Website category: sports
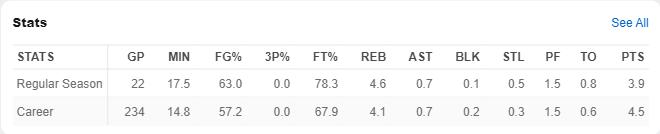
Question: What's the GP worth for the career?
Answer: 234

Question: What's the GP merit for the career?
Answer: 234

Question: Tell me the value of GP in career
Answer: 234

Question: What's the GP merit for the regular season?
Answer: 22

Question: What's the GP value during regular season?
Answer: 22

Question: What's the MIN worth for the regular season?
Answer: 17.5

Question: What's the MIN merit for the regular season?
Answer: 17.5

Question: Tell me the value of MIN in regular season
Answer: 17.5

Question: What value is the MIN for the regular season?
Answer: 17.5

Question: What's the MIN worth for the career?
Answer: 14.8

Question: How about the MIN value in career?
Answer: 14.8

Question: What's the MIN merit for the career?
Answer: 14.8

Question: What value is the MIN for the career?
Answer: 14.8

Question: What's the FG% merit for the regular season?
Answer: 63.0

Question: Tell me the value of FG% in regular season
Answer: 63.0

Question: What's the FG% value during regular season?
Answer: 63.0

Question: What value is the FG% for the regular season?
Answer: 63.0

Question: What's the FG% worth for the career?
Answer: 57.2

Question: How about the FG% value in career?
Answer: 57.2

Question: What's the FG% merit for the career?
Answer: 57.2

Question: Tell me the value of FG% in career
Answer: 57.2

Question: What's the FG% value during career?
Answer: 57.2

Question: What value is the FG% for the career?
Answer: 57.2

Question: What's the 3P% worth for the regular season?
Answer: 0.0

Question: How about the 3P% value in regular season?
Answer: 0.0

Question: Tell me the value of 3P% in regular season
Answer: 0.0

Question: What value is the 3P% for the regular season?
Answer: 0.0

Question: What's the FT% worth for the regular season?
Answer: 78.3

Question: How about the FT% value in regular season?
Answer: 78.3

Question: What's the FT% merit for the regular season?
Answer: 78.3

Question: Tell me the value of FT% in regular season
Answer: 78.3

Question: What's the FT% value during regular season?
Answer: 78.3

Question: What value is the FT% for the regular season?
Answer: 78.3

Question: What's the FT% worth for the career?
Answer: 67.9

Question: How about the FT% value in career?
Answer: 67.9

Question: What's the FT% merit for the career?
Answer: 67.9

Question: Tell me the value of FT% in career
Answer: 67.9

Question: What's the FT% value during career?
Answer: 67.9

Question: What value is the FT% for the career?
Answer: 67.9

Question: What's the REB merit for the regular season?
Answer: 4.6

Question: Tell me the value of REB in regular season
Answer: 4.6

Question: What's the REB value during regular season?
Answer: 4.6

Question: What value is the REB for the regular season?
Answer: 4.6

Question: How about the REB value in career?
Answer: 4.1

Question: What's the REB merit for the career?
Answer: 4.1

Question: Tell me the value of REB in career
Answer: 4.1

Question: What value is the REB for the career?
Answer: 4.1

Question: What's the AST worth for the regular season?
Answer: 0.7

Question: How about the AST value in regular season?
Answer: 0.7

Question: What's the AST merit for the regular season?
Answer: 0.7

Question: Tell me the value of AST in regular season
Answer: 0.7

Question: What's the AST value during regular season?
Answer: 0.7

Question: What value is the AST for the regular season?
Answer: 0.7

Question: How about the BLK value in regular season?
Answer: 0.1

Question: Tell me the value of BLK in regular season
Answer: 0.1

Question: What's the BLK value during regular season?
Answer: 0.1

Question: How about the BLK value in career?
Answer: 0.2

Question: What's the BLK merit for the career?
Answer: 0.2

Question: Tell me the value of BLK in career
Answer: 0.2

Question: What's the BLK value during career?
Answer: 0.2

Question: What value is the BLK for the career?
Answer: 0.2

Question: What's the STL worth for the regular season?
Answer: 0.5

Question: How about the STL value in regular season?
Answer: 0.5

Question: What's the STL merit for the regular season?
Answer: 0.5